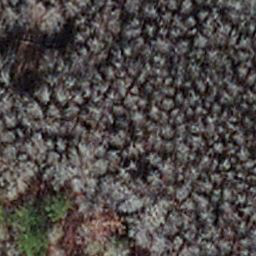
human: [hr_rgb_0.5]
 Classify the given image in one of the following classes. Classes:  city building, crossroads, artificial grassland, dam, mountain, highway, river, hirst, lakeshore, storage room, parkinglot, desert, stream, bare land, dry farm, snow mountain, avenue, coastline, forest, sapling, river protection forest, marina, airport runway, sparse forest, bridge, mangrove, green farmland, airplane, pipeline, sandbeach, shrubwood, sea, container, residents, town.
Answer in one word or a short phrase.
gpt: sapling